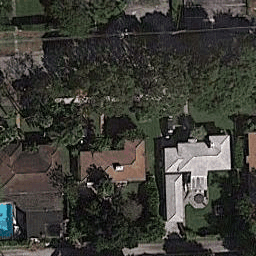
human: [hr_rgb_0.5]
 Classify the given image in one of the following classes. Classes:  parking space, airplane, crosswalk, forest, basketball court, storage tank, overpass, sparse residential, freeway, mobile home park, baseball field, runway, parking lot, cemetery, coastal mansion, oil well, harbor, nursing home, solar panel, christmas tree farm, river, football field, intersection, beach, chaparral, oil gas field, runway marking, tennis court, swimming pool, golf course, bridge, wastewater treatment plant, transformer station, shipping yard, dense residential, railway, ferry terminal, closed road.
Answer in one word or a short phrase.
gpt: coastal mansion